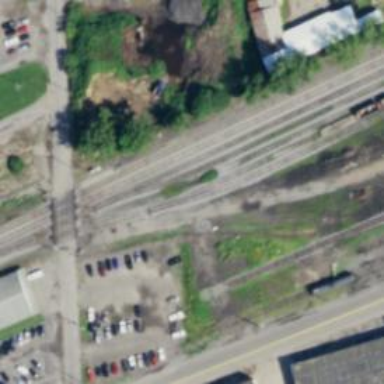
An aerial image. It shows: Railway yard in service.